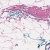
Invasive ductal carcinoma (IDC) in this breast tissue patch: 0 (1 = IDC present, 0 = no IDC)